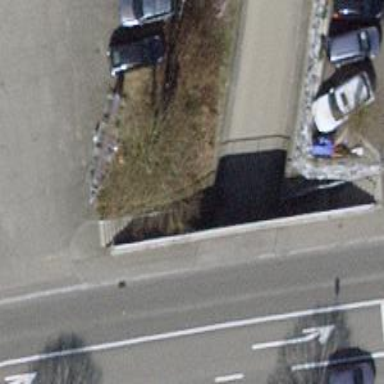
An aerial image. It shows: Concrete steps.